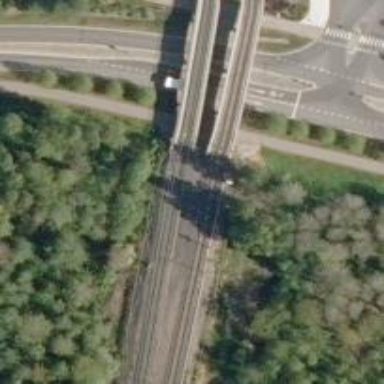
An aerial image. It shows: Railway signal with catenary mast.